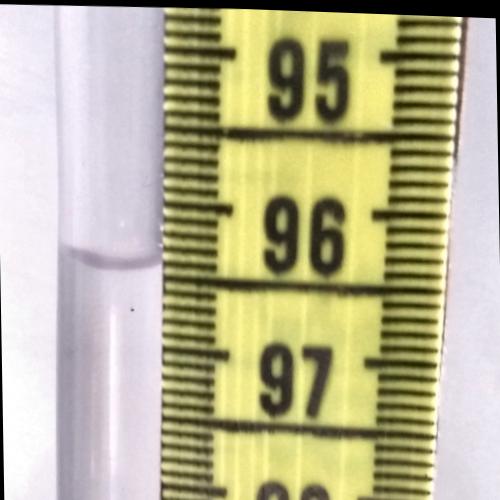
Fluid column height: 96.4 cm